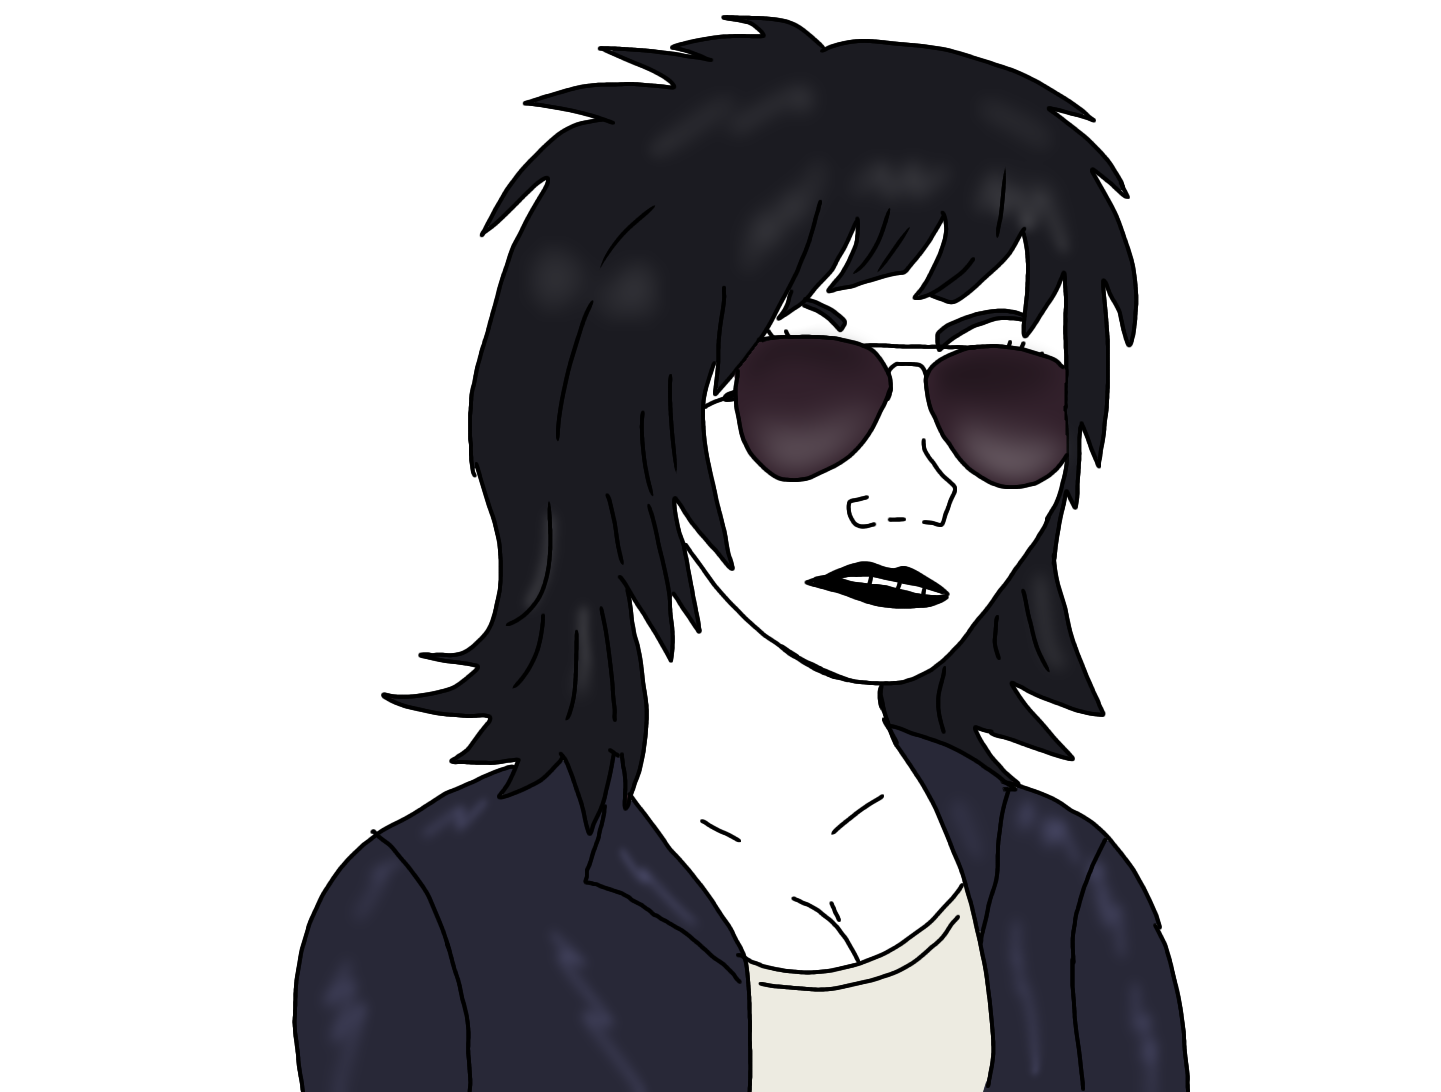
Label: 5_Daddys_Girl